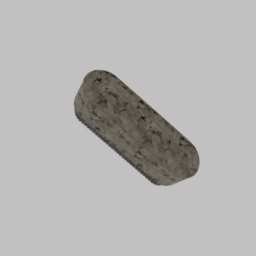
Label: furniture